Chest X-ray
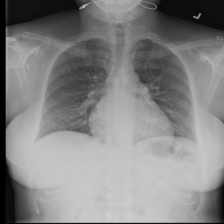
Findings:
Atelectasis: negative
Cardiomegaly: positive
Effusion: negative
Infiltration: negative
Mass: negative
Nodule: negative
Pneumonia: negative
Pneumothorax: negative
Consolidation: negative
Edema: negative
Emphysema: negative
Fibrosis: negative
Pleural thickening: negative
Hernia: negative